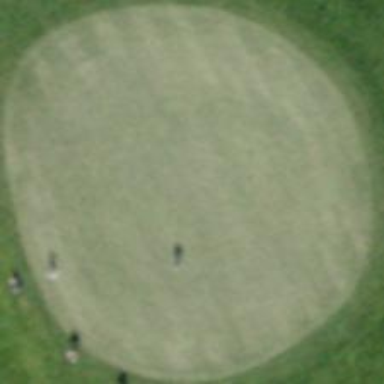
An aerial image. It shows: Golf green.